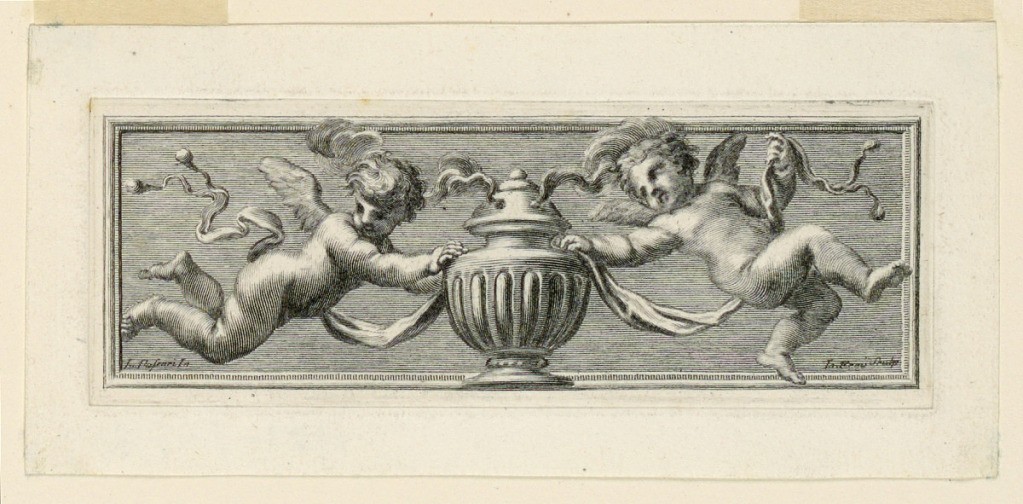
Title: Vignette with Angels and Instruments of the Passion
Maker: Jakob Frey, Swiss, active Italy, 1681 - 1752
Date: ca. 1715
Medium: Engraving on paper
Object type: Print
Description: Two flying angels beside a censer.